Field crop: tomato
Growth stage: 1
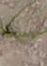
Species: cyperus